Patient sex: M
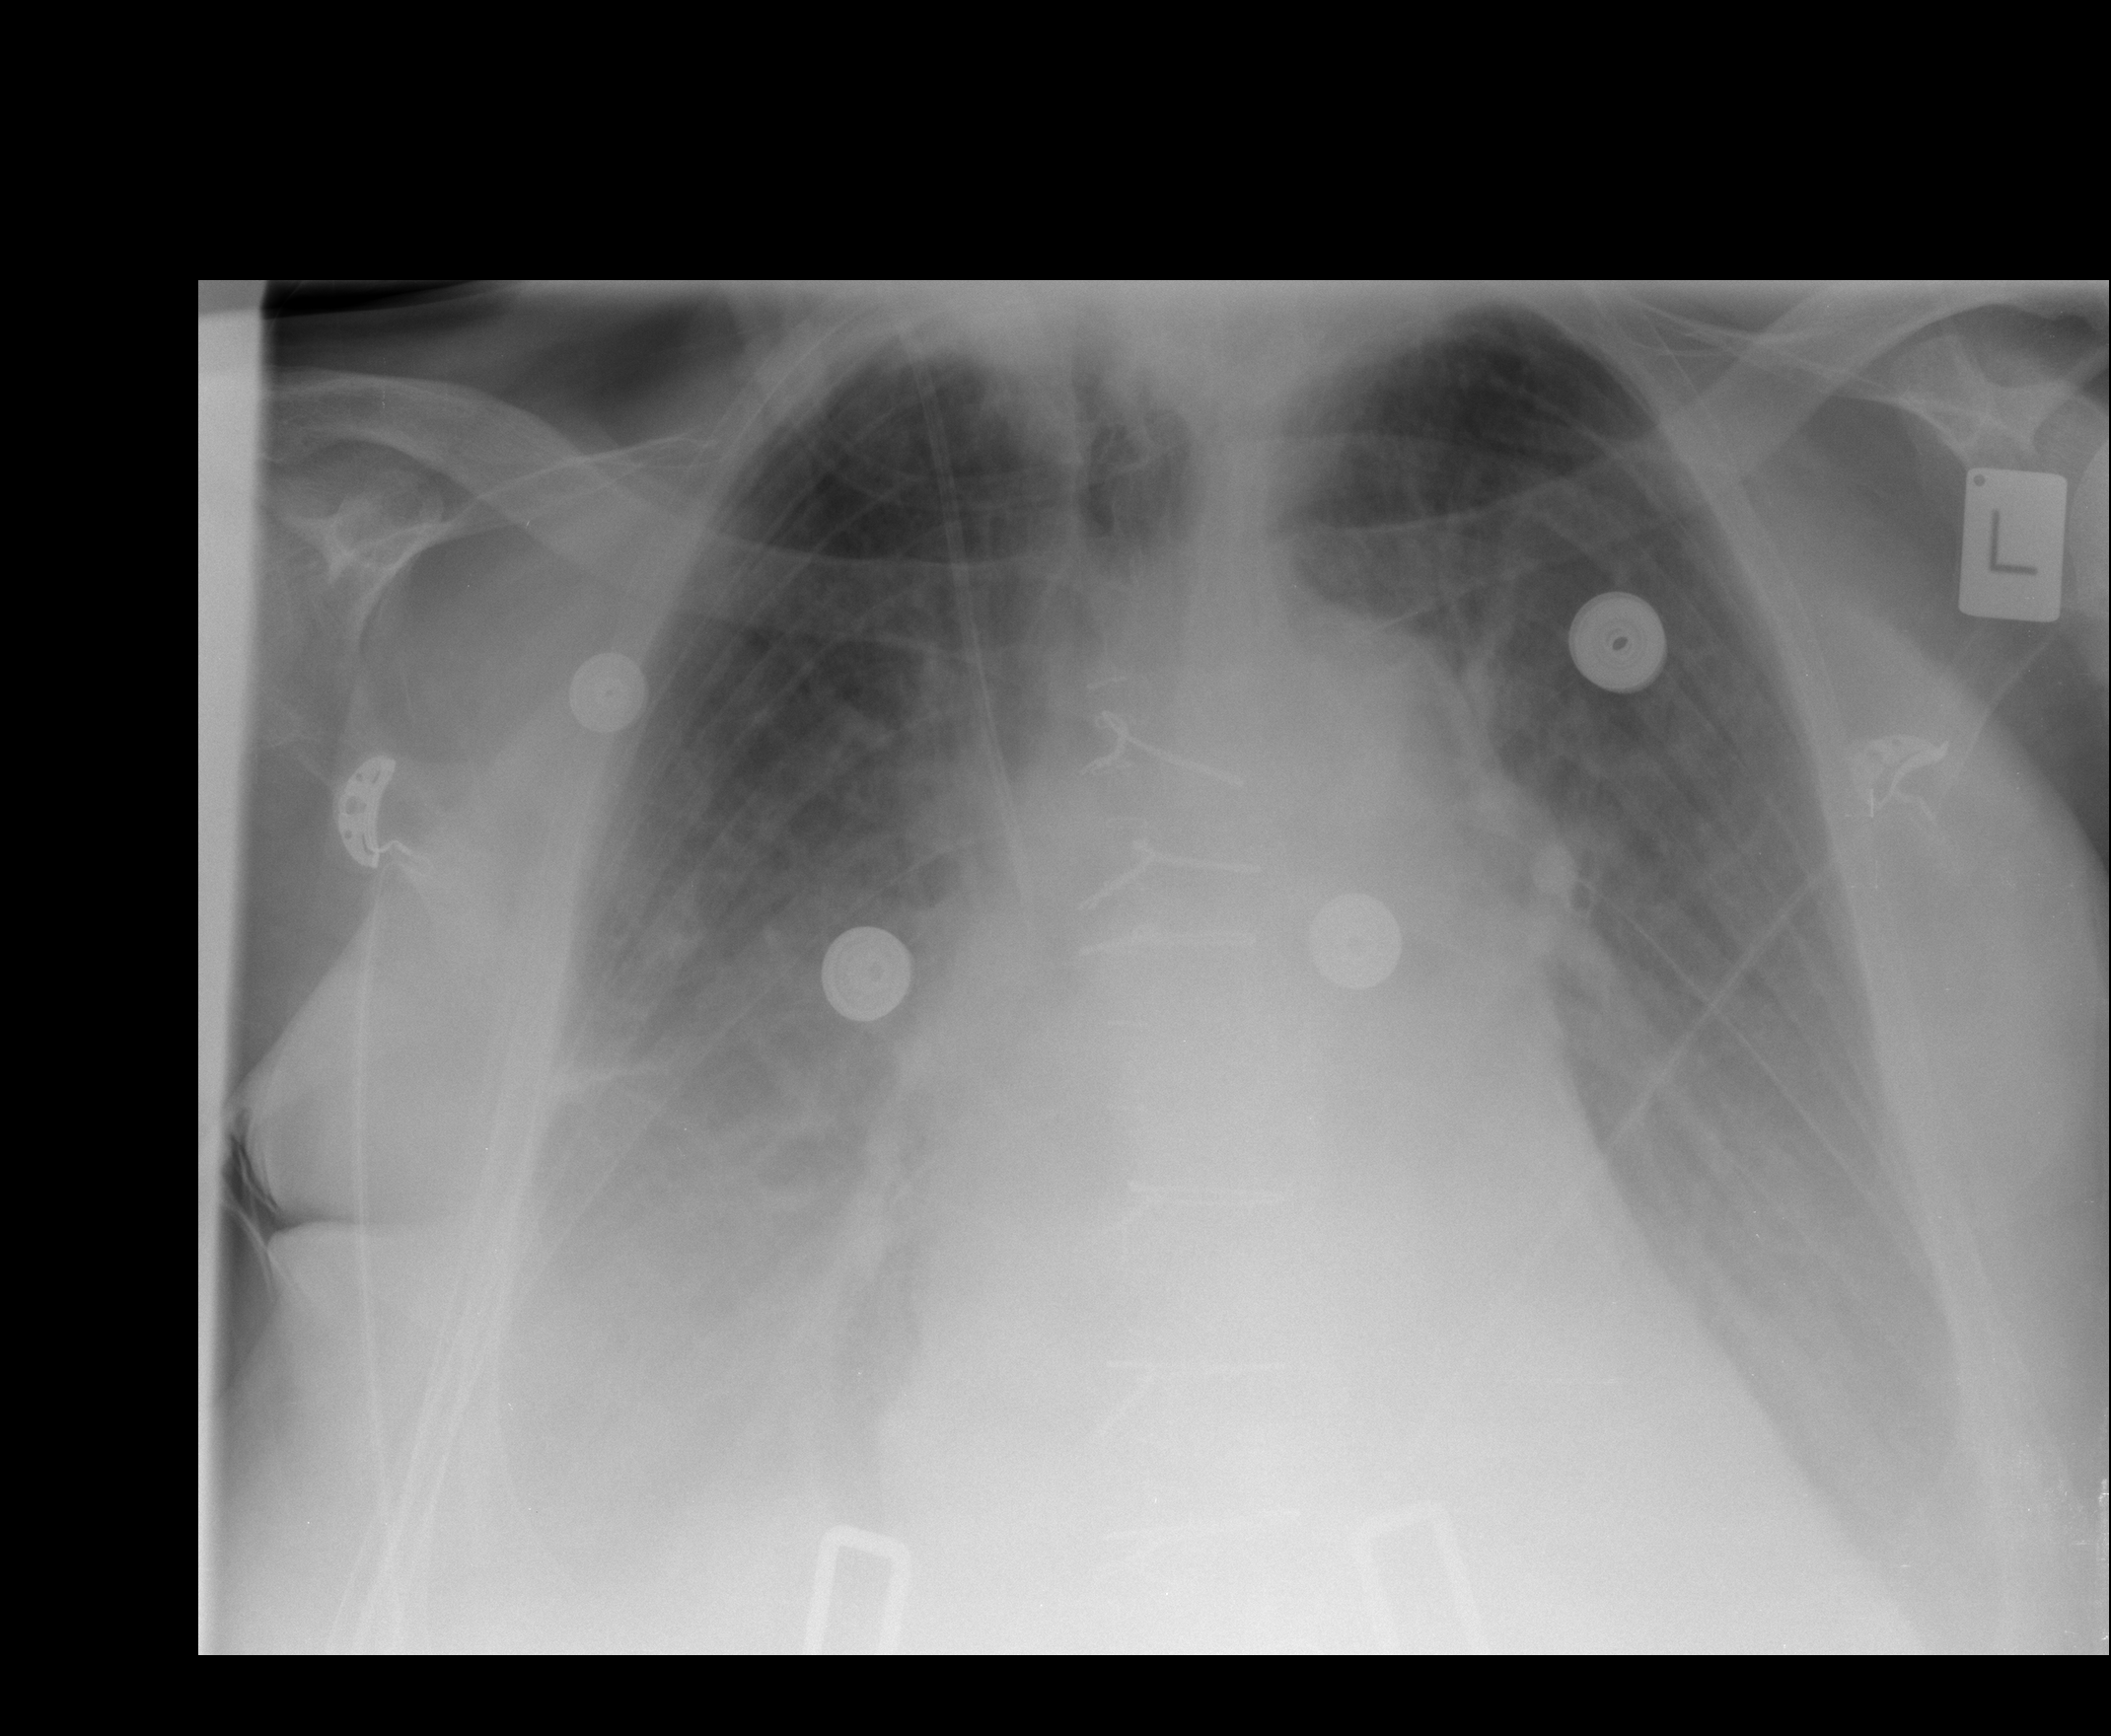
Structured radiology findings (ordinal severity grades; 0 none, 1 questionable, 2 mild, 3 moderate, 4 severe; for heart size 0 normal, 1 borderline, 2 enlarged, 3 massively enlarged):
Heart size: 2
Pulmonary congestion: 3
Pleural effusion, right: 2
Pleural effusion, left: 2
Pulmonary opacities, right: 2
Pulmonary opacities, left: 2
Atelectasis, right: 2
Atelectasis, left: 2